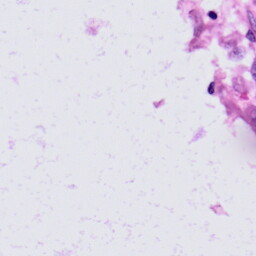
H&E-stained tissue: Skin